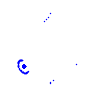
Particle: pion